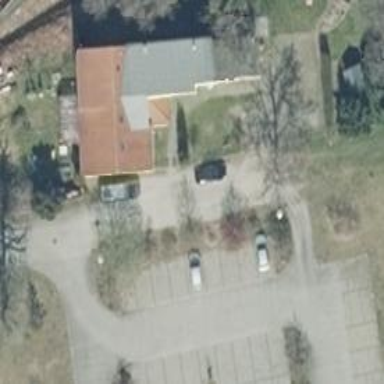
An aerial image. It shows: Detached building.